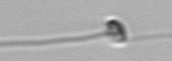
Label: flagellate